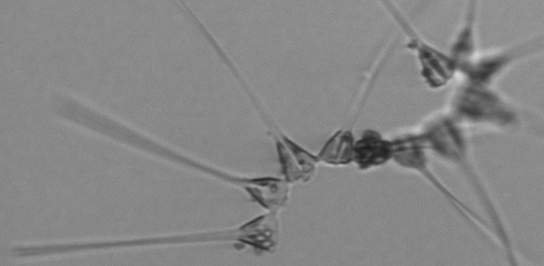
Label: Asterionellopsis_glacialis